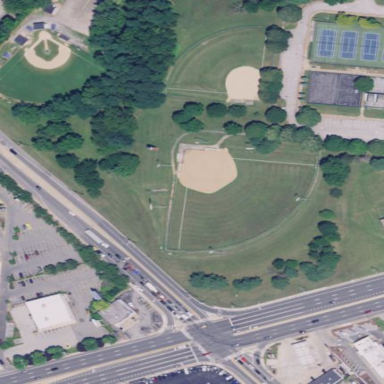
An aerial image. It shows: Baseball pitch for leisure land activities.